Field crop: tomato
Growth stage: 1
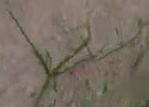
Species: cyperus